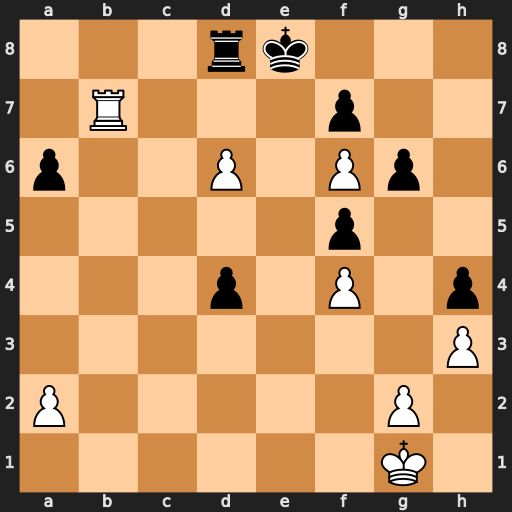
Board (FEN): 3rk3/1R3p2/p2P1Pp1/5p2/3p1P1p/7P/P5P1/6K1
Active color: w
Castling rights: -
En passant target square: -
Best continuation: Re7+ Kf8 d7